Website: walmart
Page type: billing-address
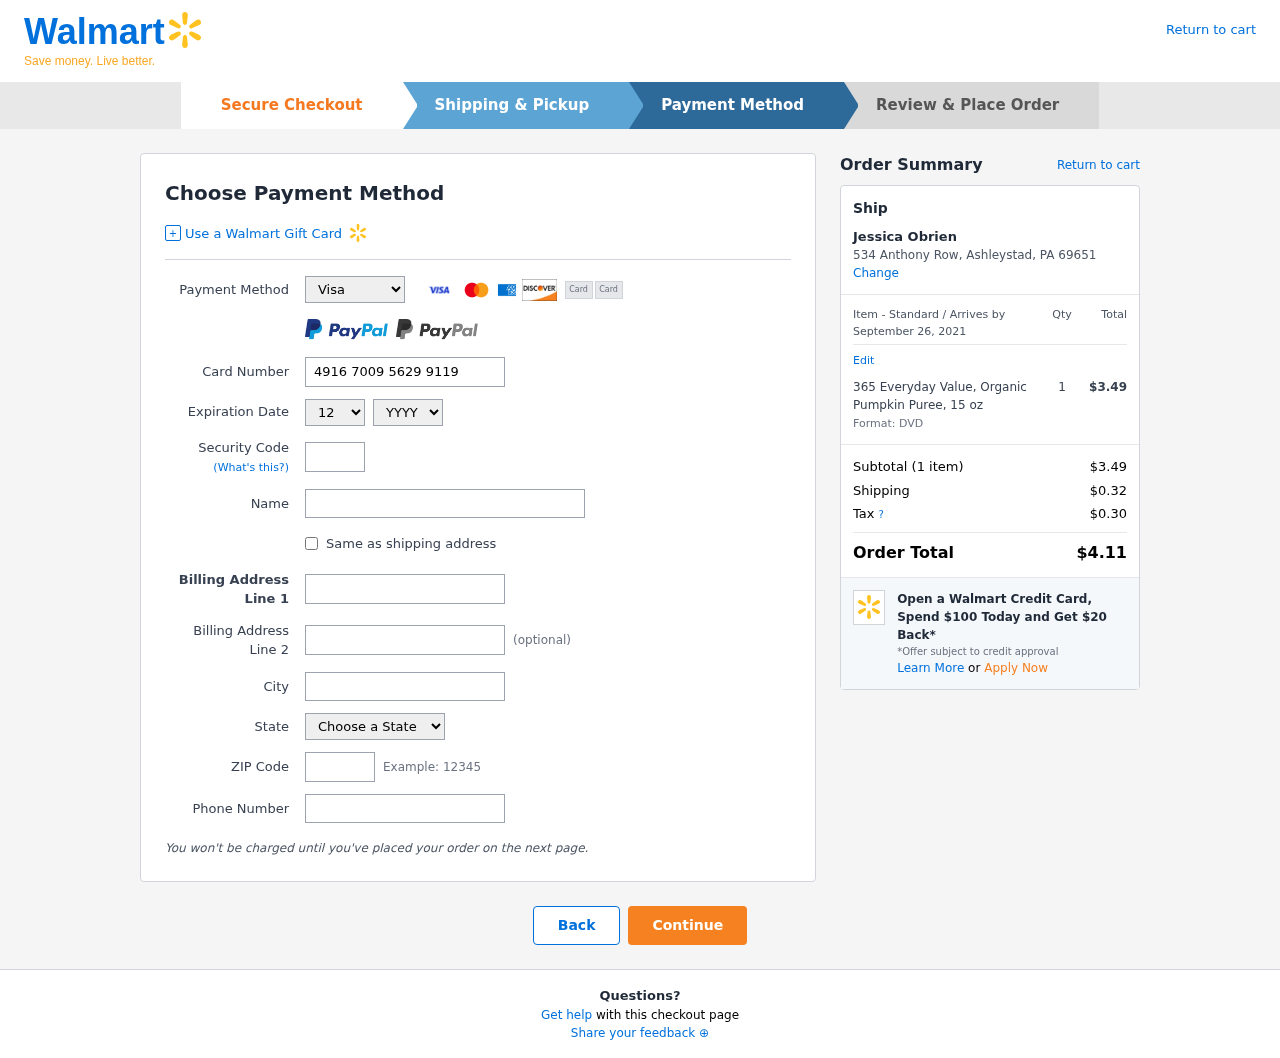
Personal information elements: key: PII_CARD_CVV
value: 481
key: PII_CARD_EXPIRY_MONTH
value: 12
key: PII_CARD_EXPIRY_YEAR
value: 30
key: PII_CARD_NUMBER
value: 4916 7009 5629 9119
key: PII_CARD_TYPE
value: Visa
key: PII_CITY
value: Ashleystad
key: PII_CITY_STATE_ZIP
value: Ashleystad, PA 69651
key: PII_FULLNAME
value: Jessica Obrien
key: PII_PHONE
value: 4058073140
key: PII_POSTCODE
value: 69651
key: PII_STATE
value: Pennsylvania
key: PII_STREET
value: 534 Anthony Row
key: PII_STREET2
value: Suite 384
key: PII_FULLNAME2
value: Jessica Obrien
Product elements: key: PRODUCT1_NAME
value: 365 Everyday Value, Organic Pumpkin Puree, 15 oz
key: PRODUCT1_PRICE
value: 3.49
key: PRODUCT1_QUANTITY
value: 1
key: PRODUCT1_DESC
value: Format: DVD
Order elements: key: ORDER_DELIVERY_DATE
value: September 26, 2021
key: ORDER_NUM_ITEMS
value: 1
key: ORDER_SUBTOTAL
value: $3.49
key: ORDER_SHIPPING_COST
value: $0.32
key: ORDER_TAX
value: $0.30
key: ORDER_TOTAL
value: $4.11